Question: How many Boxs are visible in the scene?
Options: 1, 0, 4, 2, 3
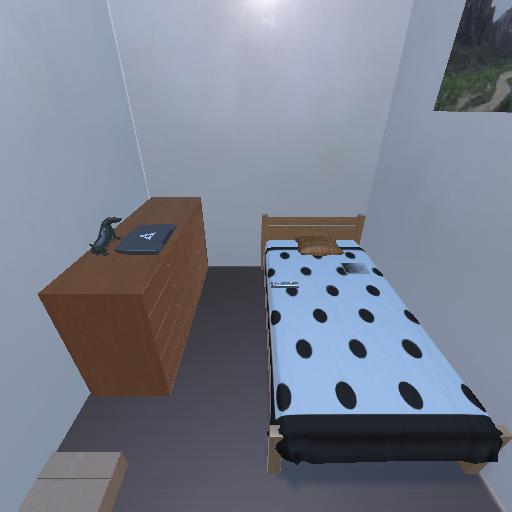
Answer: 1